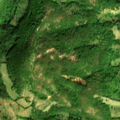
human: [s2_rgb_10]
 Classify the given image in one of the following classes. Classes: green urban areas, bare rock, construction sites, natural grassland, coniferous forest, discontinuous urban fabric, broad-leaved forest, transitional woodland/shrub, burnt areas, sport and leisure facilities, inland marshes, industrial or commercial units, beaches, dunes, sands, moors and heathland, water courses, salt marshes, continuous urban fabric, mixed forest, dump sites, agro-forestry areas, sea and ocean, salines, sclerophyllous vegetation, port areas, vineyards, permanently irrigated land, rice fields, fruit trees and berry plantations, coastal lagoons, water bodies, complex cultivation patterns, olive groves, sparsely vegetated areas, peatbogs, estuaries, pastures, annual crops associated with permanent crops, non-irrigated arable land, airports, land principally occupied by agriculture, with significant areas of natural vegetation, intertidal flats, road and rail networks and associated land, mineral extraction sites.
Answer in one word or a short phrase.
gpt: broad-leaved forest, transitional woodland/shrub